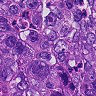
Metastatic tissue present: yes